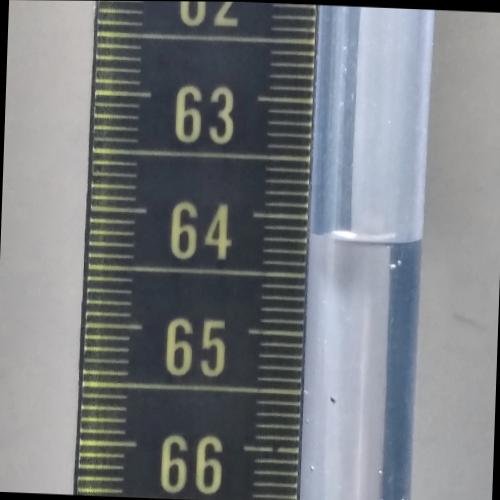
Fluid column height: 64.2 cm